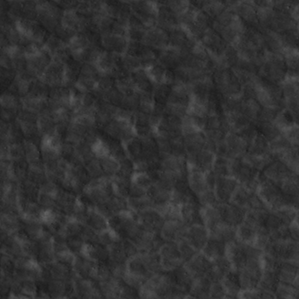
Label: non_frost